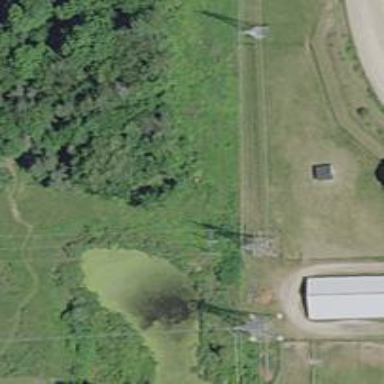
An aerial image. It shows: H-frame power tower.